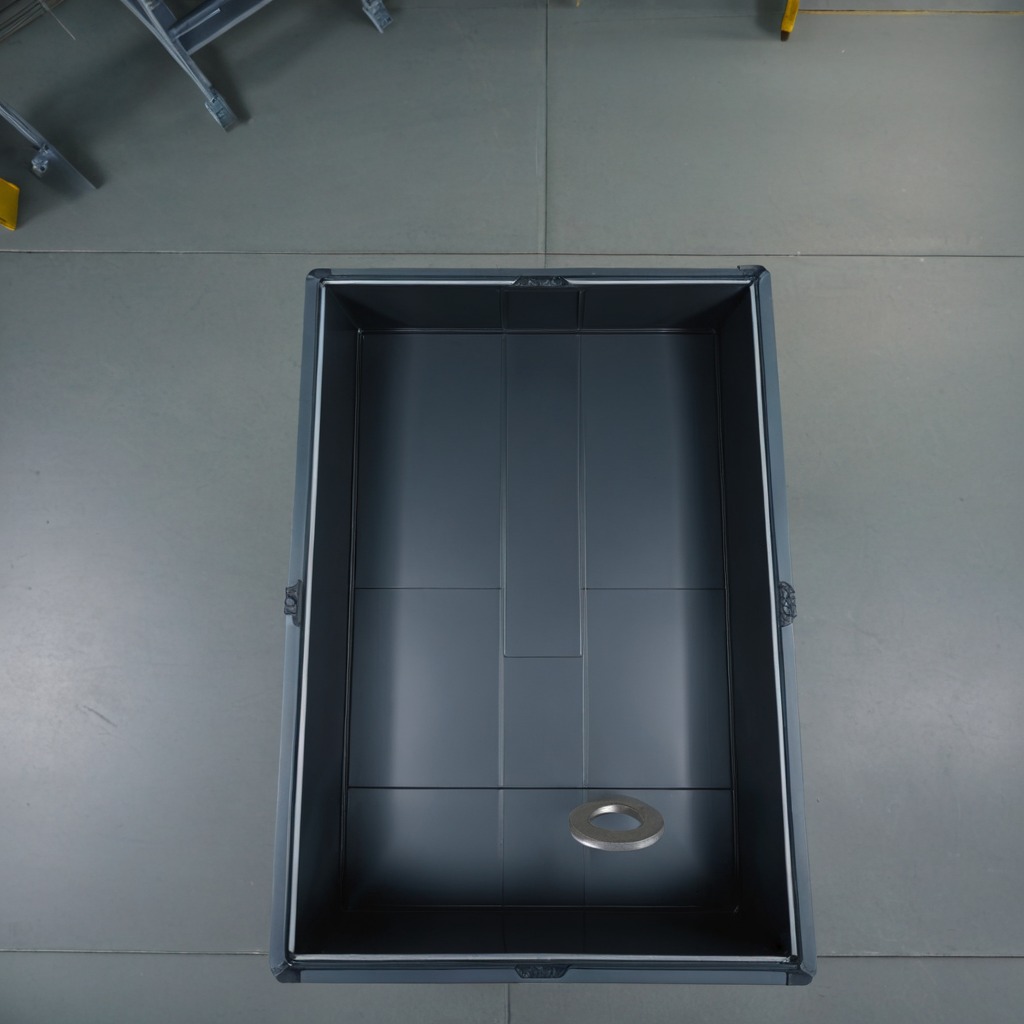
A flat metal washer is lying on a toolbox surface in an airplane hangar workshop 8K.